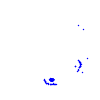
Particle: kaon